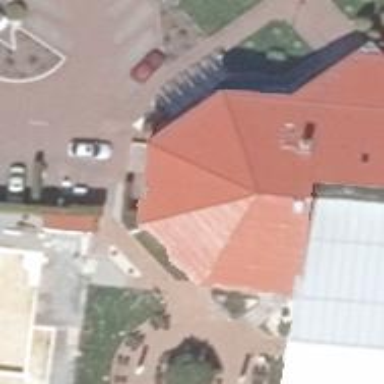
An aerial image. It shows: Restaurant.